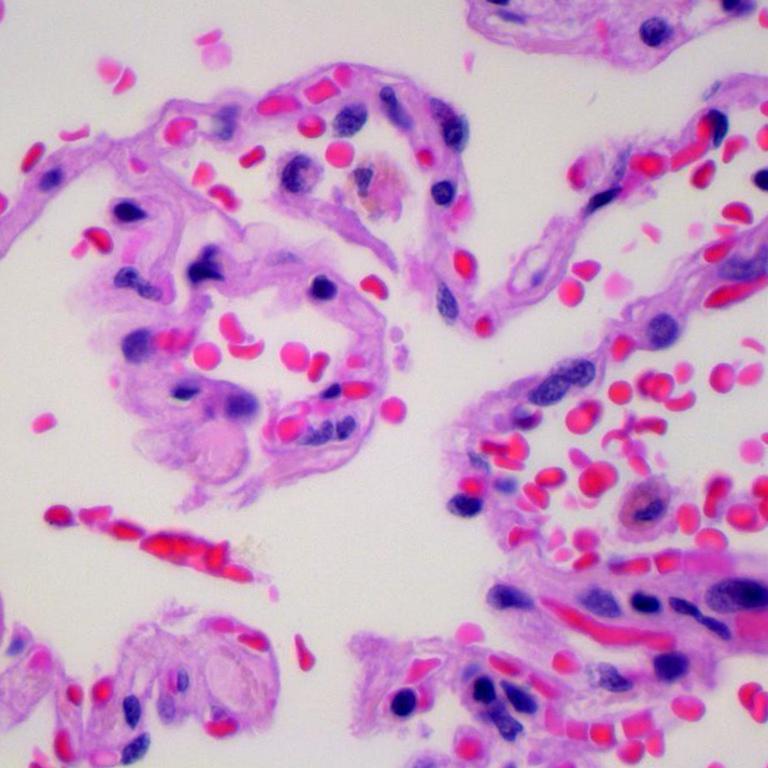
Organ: lung
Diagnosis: benign